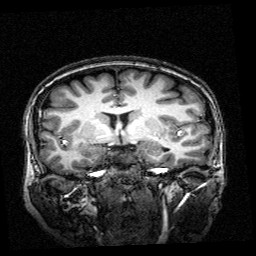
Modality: T1w
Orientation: sagittal
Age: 27
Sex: female